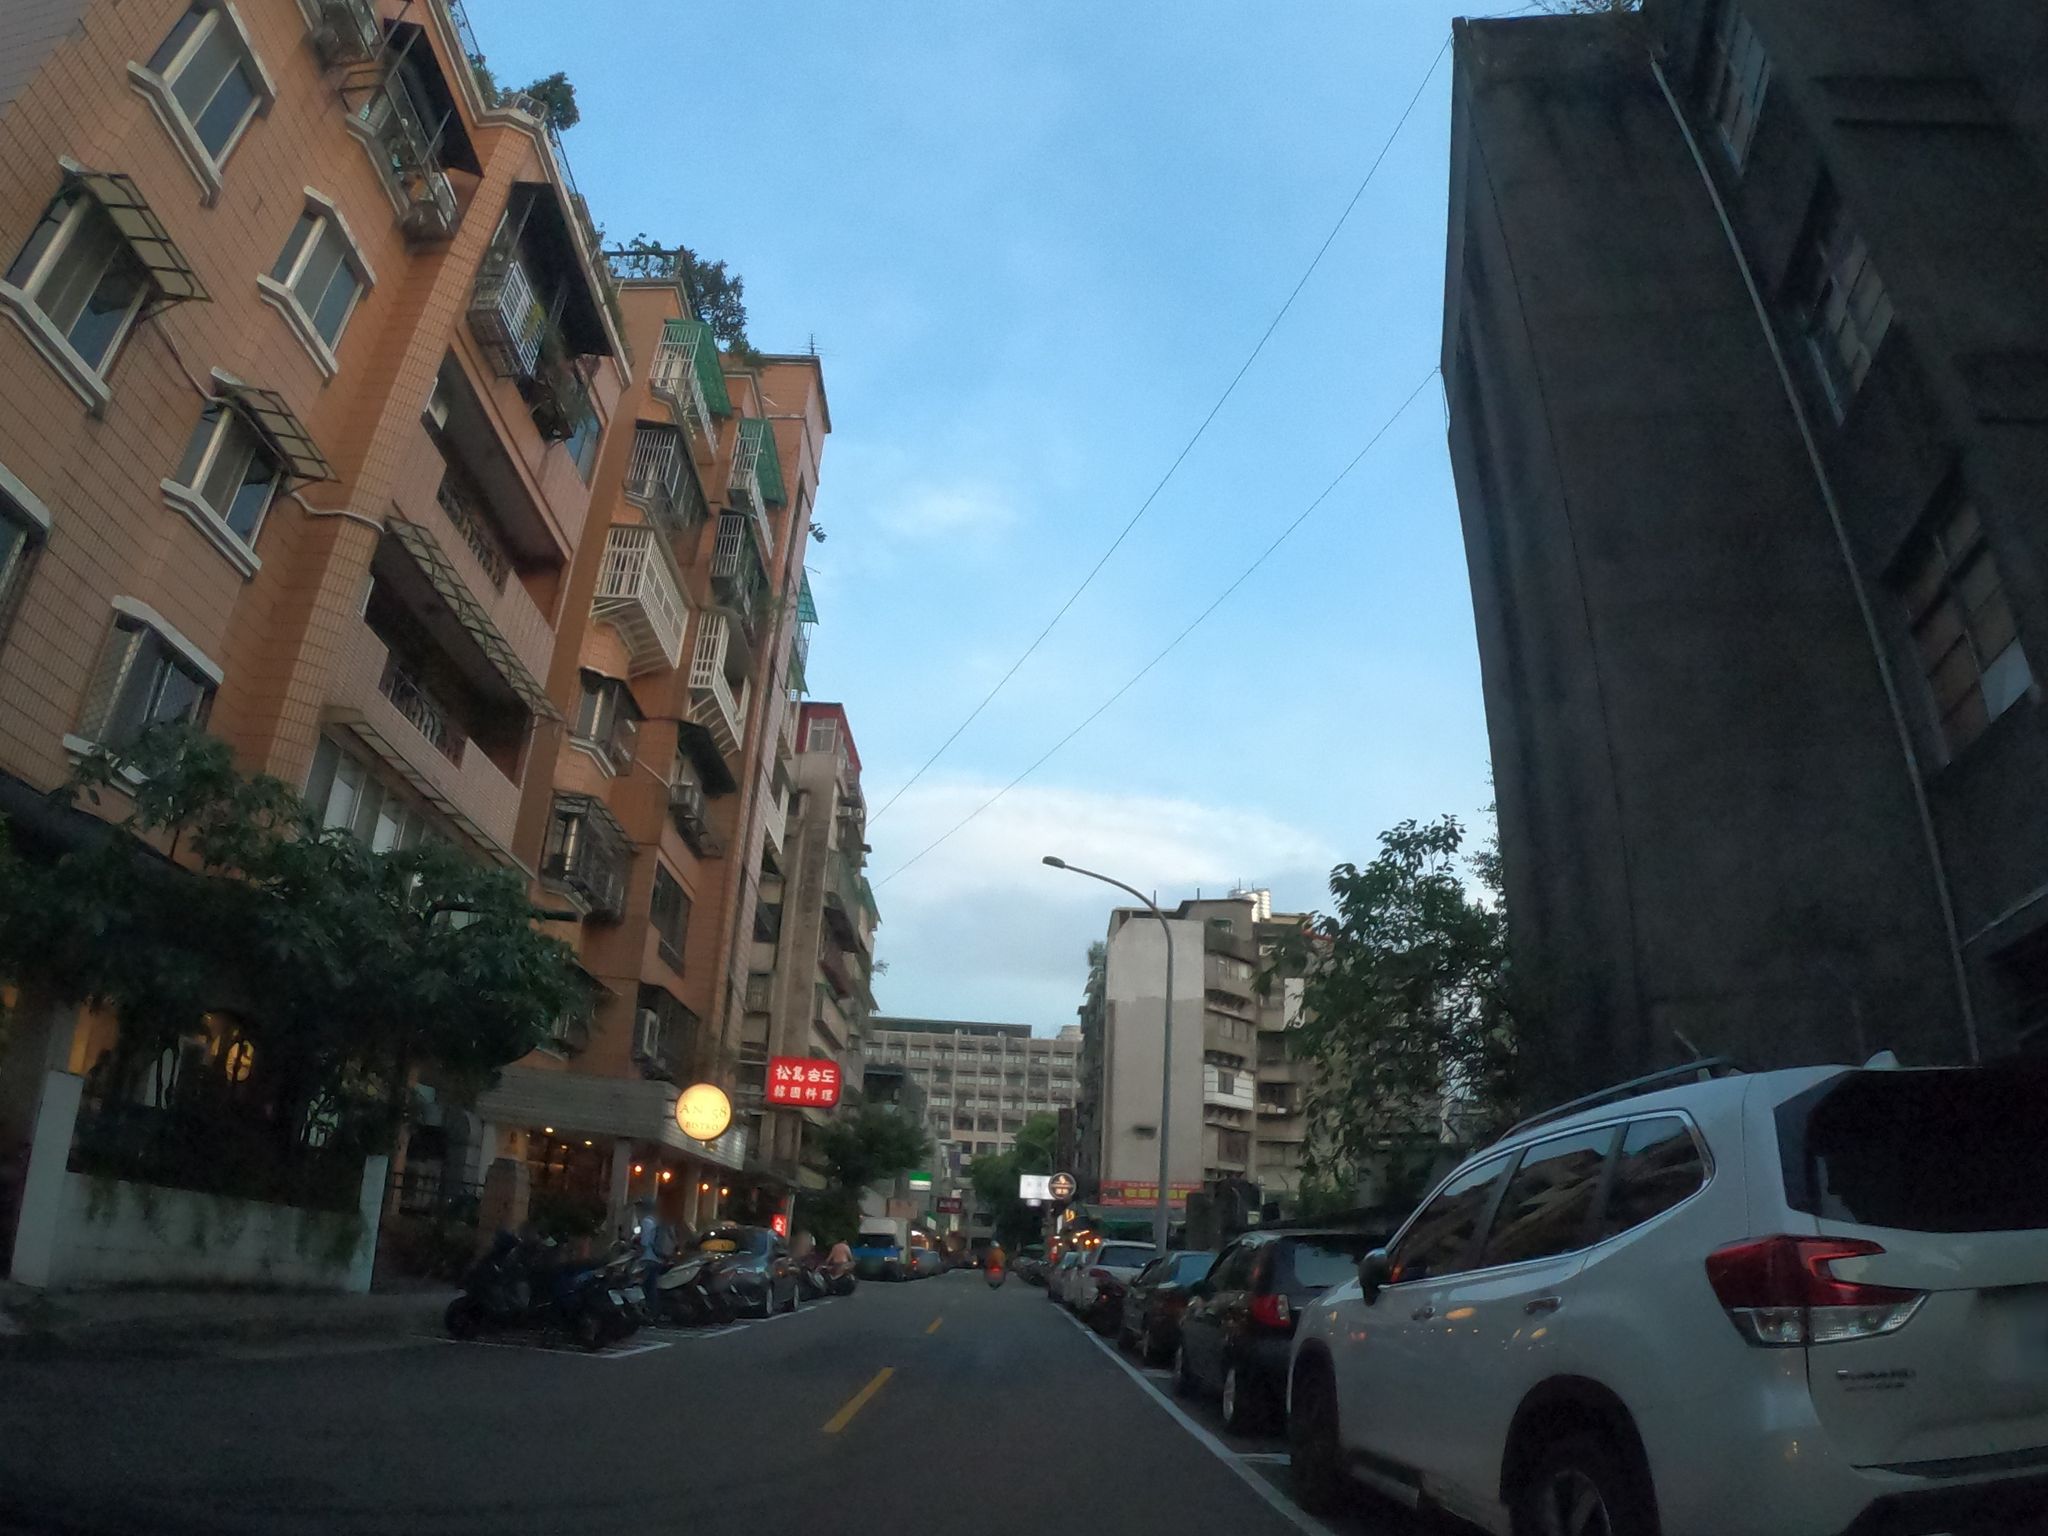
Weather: clear
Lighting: dusk/dawn
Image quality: good
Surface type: driving surface
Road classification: service
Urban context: urban centre
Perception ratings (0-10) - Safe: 2.49, Lively: 8.9, Beautiful: 3.46, Boring: 1.39, Depressing: 5.95, Wealthy: 8.99